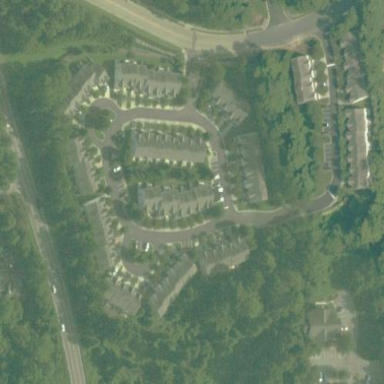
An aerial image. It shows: Residential neighbourhood.